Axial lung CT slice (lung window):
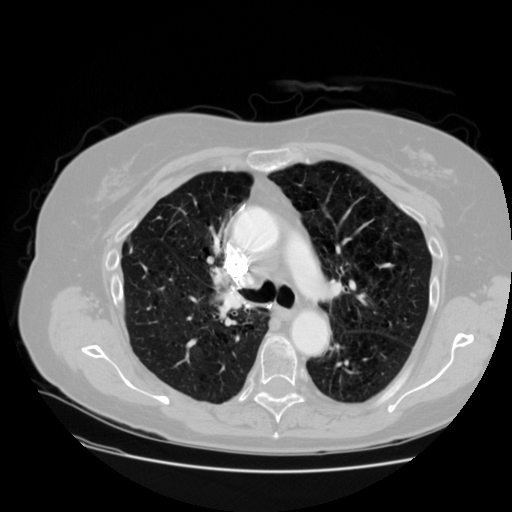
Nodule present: no